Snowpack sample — Snodgrass Mountain, Crested Butte, Colorado (2/4/25, 12:06 PM MST)
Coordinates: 38.923, -106.968
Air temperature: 35 °F
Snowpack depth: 80 cm
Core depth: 10 cm
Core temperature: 32 °F
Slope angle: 14°, slope face: 78°
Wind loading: low
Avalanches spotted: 0
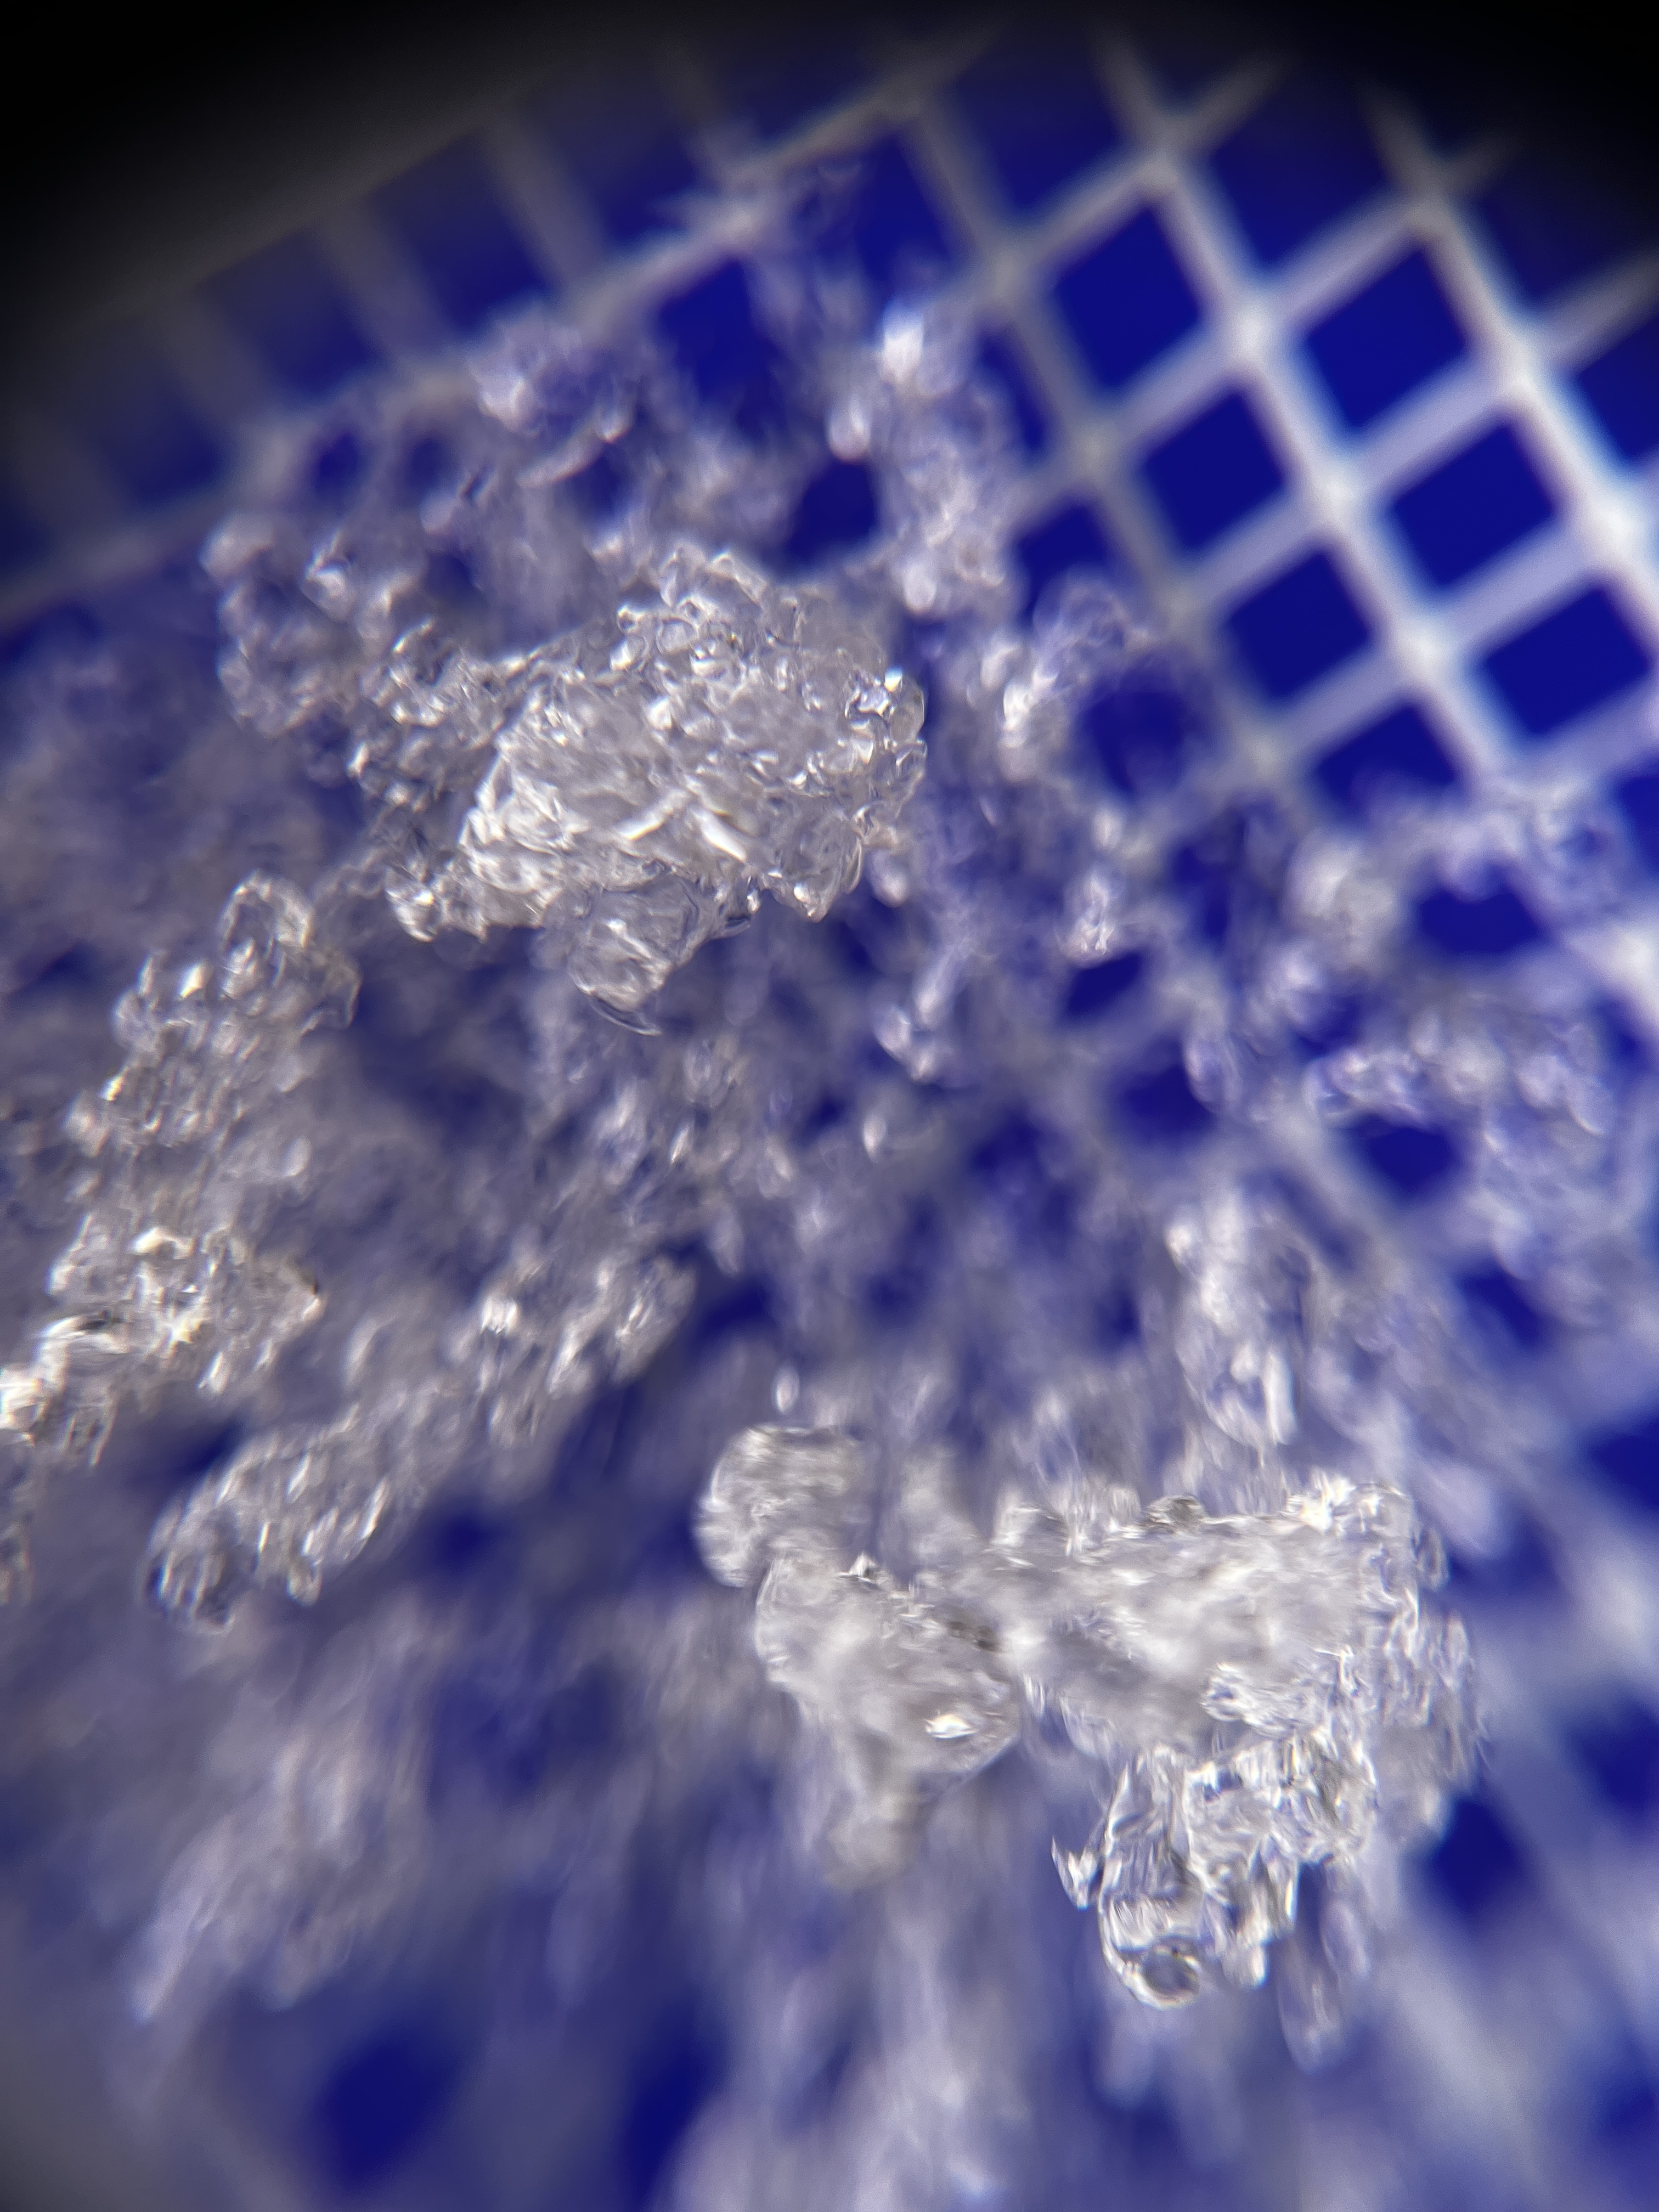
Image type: magnified_profile
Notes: No avalanches nearby, unusually warm weather for the last month reported by residents, Collected 25 yards from treeline